Interaction volume radius: 10 \u00c5
Interaction volume height: 10 \u00c5
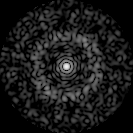
Disorder parameter: 0.8429